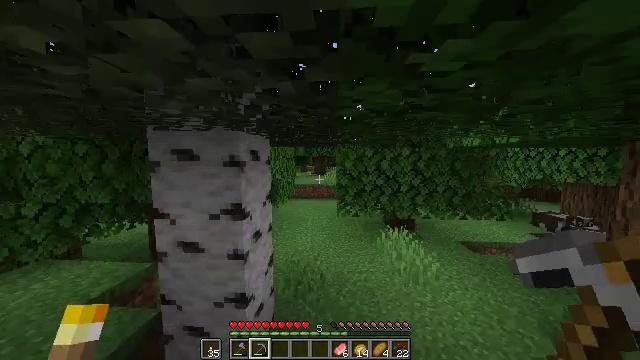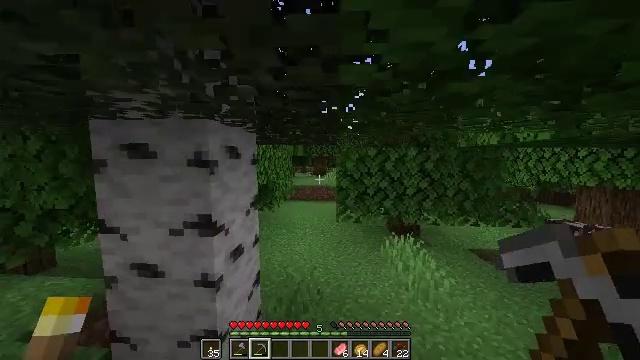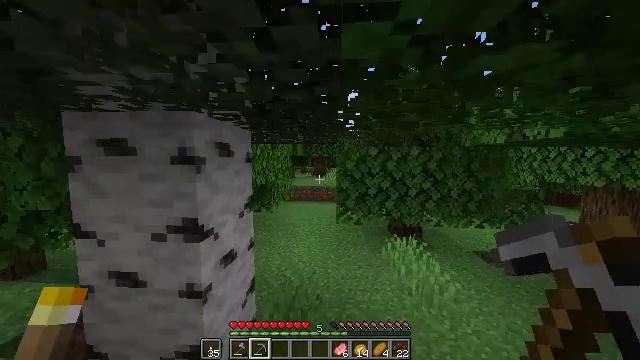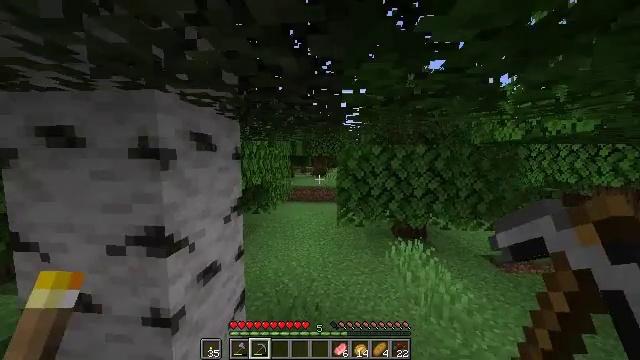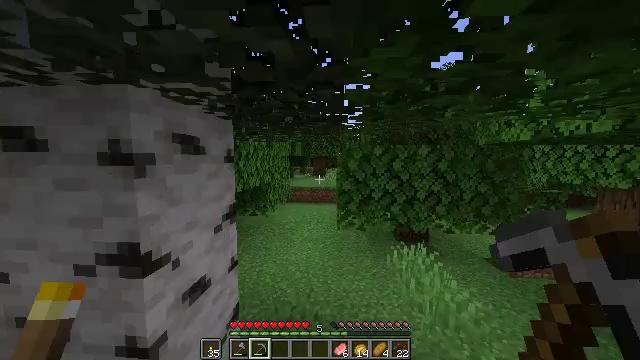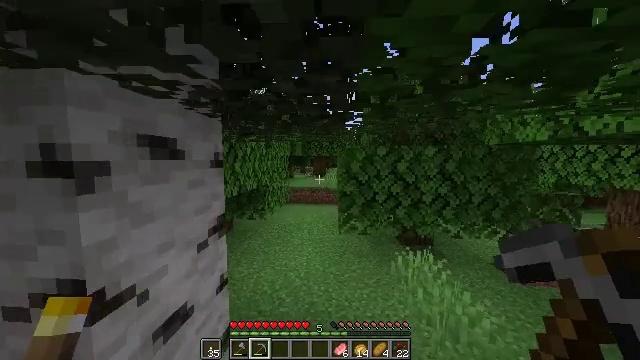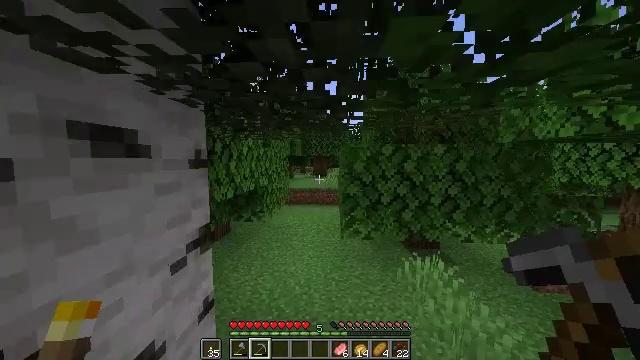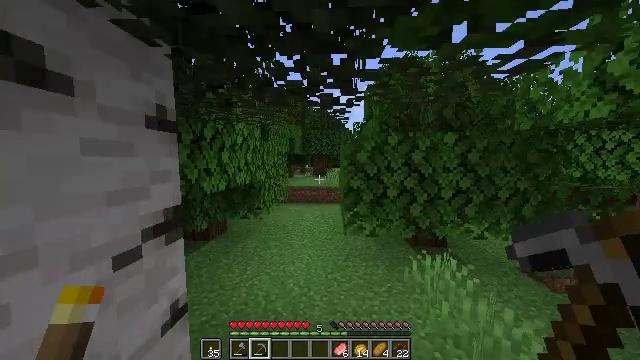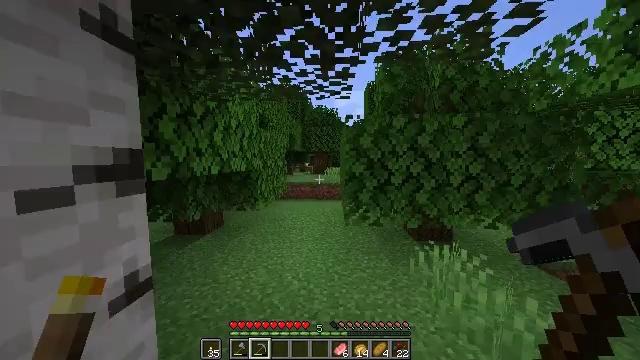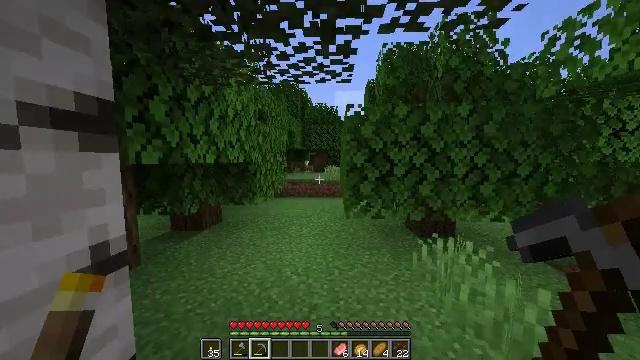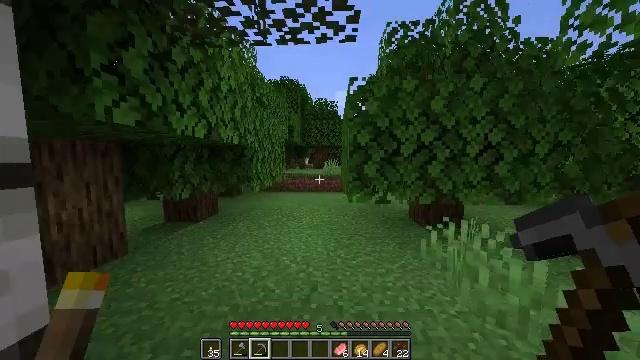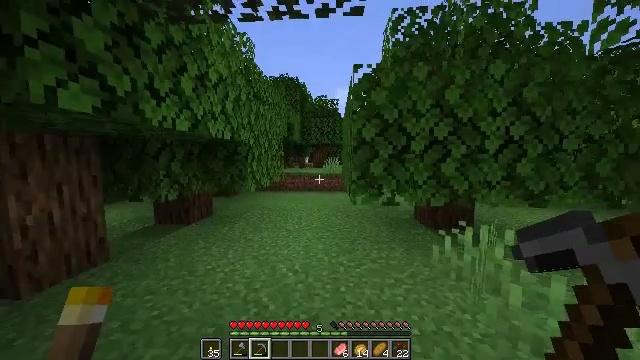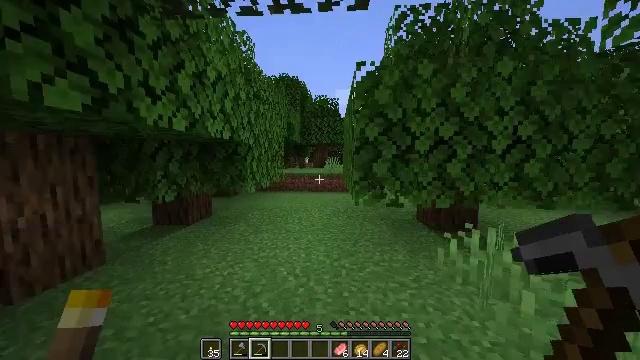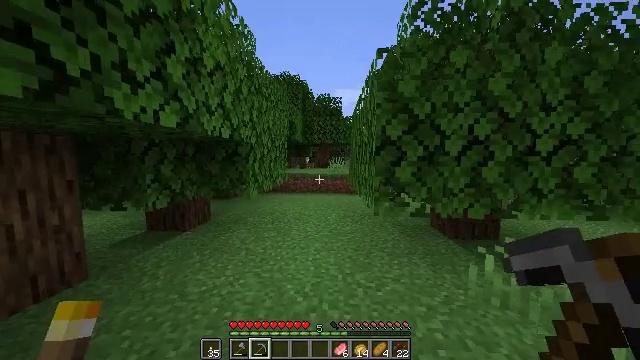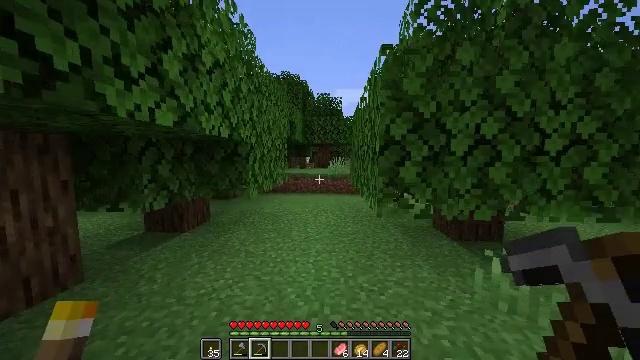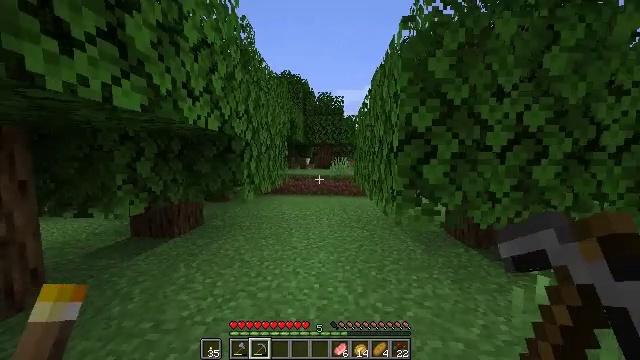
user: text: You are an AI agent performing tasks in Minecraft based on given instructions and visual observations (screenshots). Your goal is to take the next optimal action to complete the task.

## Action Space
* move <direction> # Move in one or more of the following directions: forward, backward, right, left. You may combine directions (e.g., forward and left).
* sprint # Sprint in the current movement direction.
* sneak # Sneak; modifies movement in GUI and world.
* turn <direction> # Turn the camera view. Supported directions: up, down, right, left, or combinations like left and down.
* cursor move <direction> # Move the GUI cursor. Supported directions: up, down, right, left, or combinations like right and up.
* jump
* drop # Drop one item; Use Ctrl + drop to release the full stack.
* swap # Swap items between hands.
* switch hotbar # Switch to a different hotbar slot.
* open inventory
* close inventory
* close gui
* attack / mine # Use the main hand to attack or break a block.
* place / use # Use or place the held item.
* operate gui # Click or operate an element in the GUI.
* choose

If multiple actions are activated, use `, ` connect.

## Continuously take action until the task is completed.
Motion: motion action
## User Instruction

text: Punch the spruce leaves to get saplings.
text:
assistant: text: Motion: move forward, sprint
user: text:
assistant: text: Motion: move forward, sprint
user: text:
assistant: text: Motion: move forward, sprint
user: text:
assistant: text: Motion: move forward, sprint
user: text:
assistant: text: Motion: move forward, sprint
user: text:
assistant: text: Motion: move forward, sprint
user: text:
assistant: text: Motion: move forward, sprint
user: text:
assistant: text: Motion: move forward, sprint
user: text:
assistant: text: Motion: move forward, sprint
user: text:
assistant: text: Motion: move forward, sprint
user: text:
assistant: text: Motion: move forward, sprint
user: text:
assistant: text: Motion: move forward and move left, sprint
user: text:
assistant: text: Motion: move forward and move left, sprint
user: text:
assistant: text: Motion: move forward, sprint
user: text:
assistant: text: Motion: move forward, sprint
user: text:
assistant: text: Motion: move forward, sprint
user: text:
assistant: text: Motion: move forward, sprint
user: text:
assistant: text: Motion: move forward, sprint
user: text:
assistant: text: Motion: move forward, sprint
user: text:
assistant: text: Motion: move forward and move right, sprint
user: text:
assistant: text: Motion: move forward and move right, sprint
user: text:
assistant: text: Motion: move forward, sprint
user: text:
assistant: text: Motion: move forward, sprint
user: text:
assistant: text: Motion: move forward, sprint
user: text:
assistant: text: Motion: move forward, sprint
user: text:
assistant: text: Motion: move forward, sprint
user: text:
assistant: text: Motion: move forward, sprint
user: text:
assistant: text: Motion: move forward, sprint
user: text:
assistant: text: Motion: move forward, sprint
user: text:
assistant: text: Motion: move forward, sprint